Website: bh-photo
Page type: payment
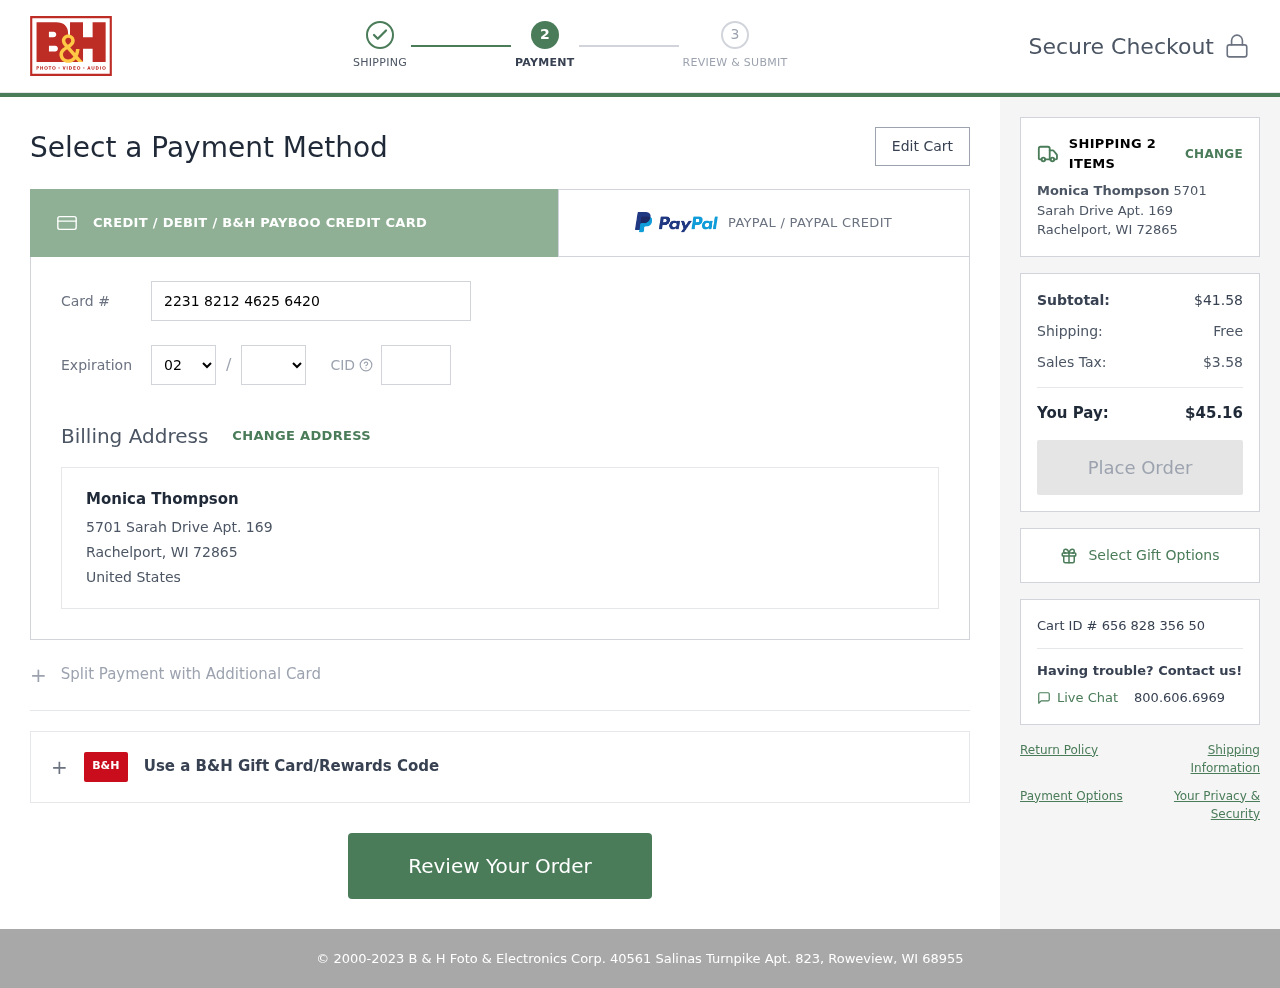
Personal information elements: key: PII_CARD_CVV
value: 549
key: PII_CARD_EXPIRY_MONTH
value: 02
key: PII_CARD_EXPIRY_YEAR
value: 28
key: PII_CARD_NUMBER
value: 2231 8212 4625 6420
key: PII_CITY_STATE_ZIP
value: Rachelport, WI 72865
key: PII_COUNTRY
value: United States
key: PII_FULLNAME
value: Monica Thompson
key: PII_STREET
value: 5701 Sarah Drive Apt. 169
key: PII_FULLNAME2
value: Monica Thompson
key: PII_CITY
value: Rachelport
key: PII_STATE_ABBR
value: WI
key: PII_POSTCODE
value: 72865
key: PII_POSTCODE_FULL
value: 72865
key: PII_CITY_STATE
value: Rachelport, WI
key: PII_POSTCODE_NUMERIC
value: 72865
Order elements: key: ORDER_NUM_ITEMS
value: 2
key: ORDER_SUBTOTAL
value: $41.58
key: ORDER_SHIPPING_COST
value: Free
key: ORDER_TAX
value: $3.58
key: ORDER_TOTAL
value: $45.16
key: ORDER_ID
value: Cart ID # 656 828 356 50